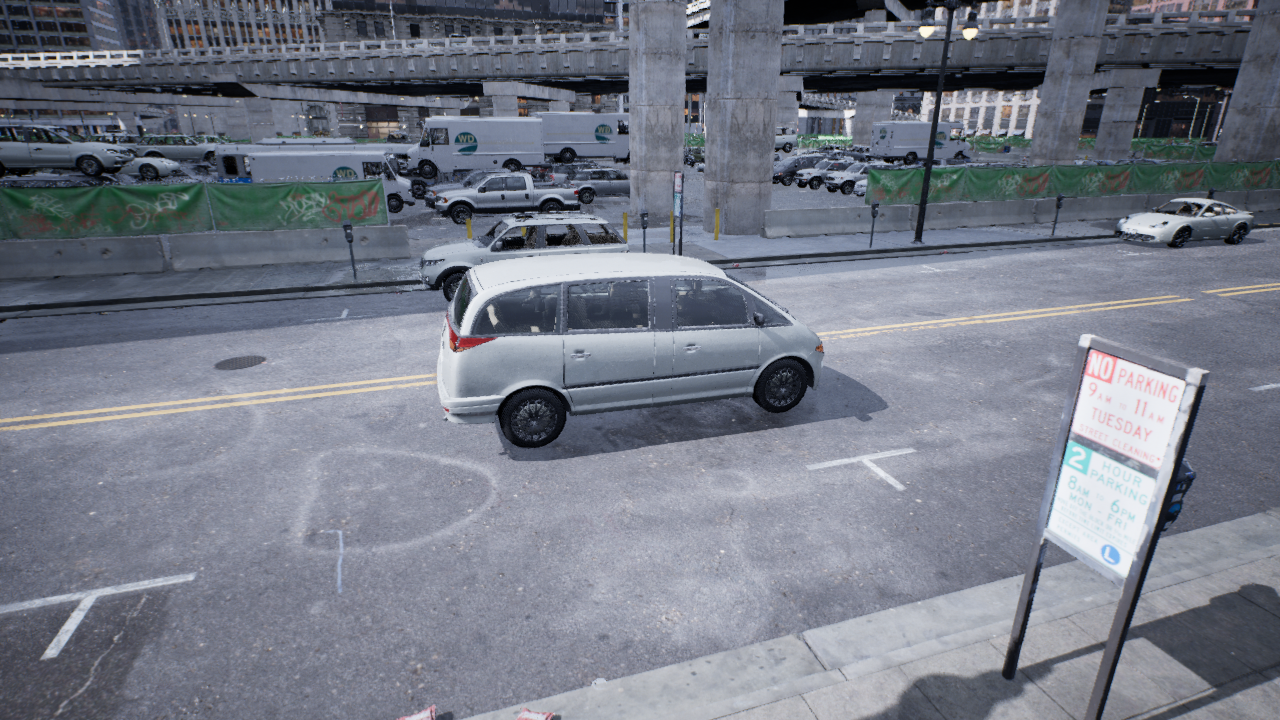
Venue: downtown
Lighting: overcast
Vehicle rig: minivan